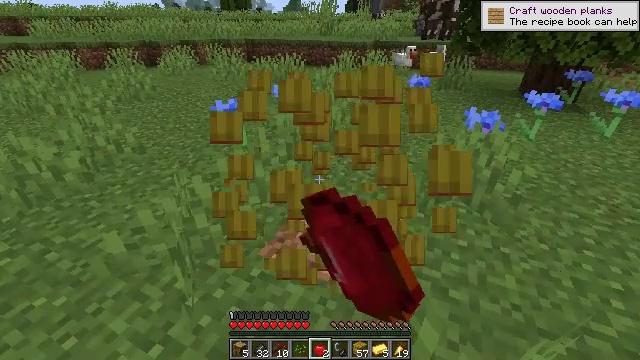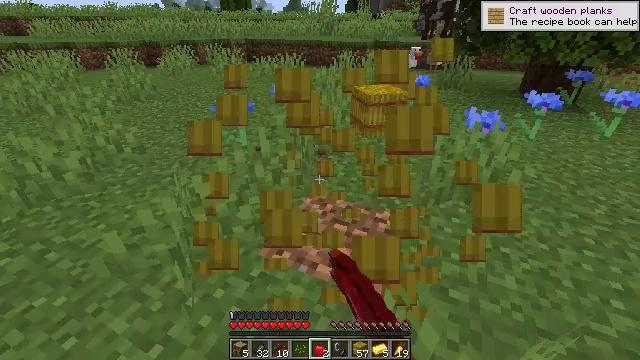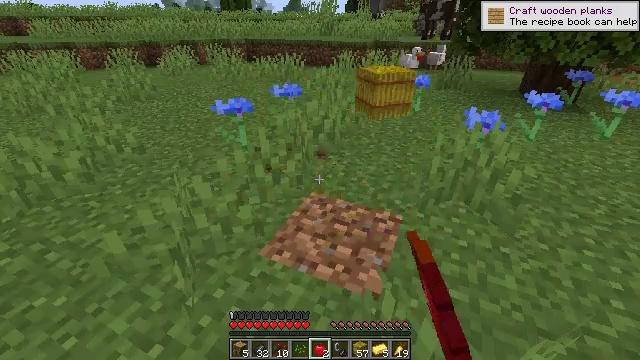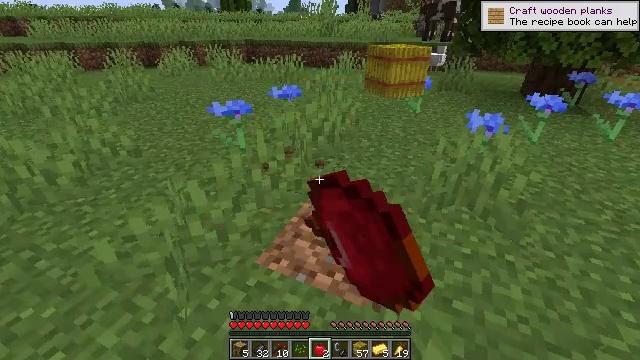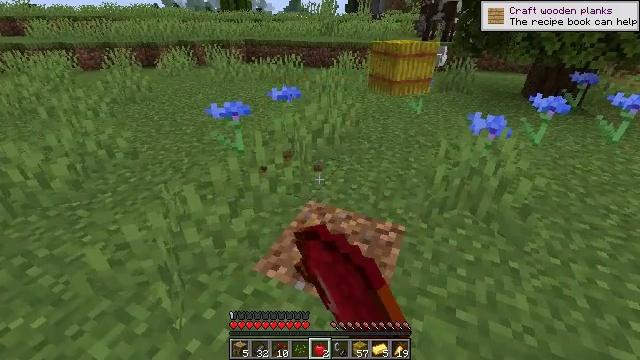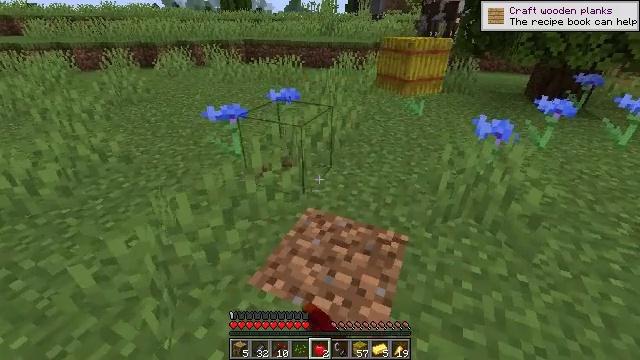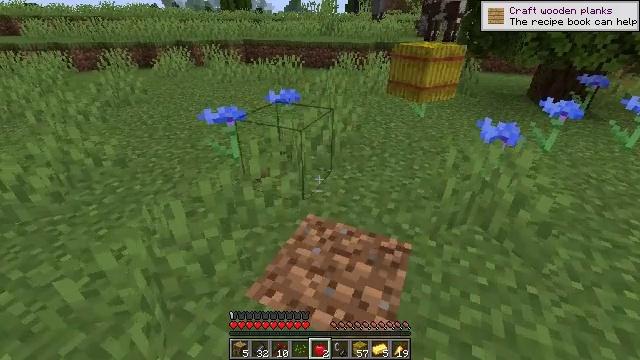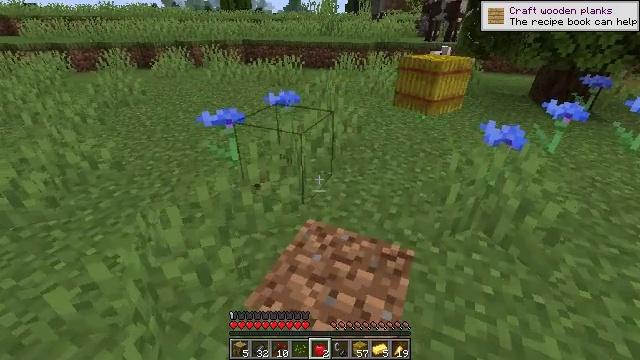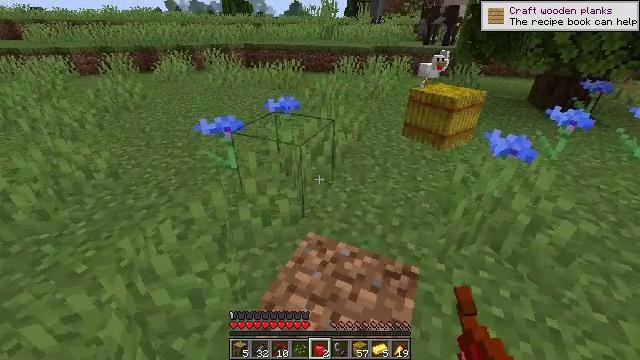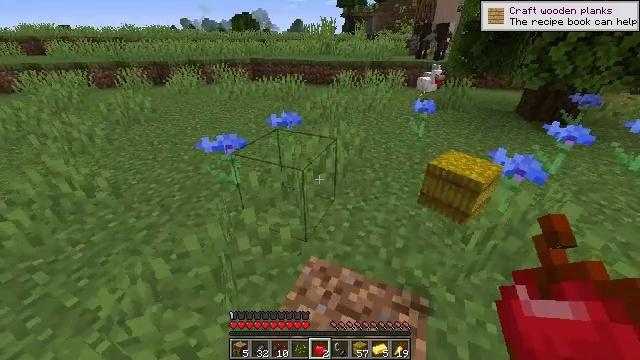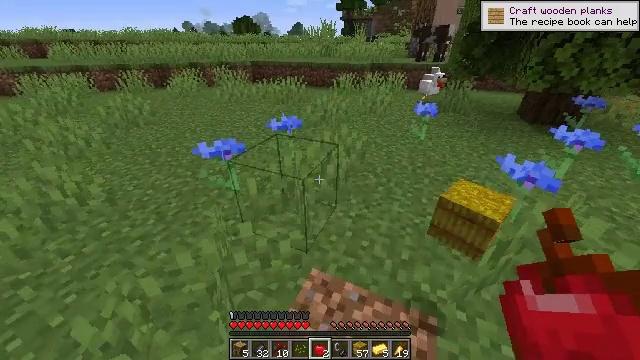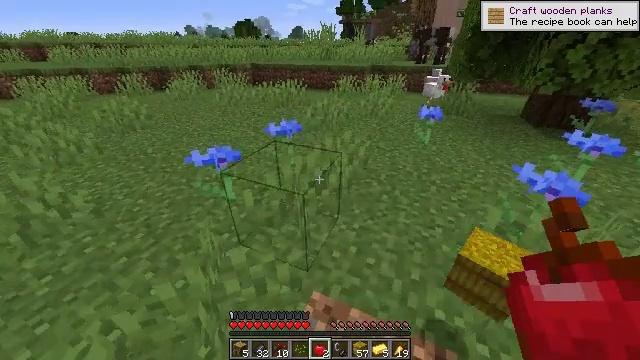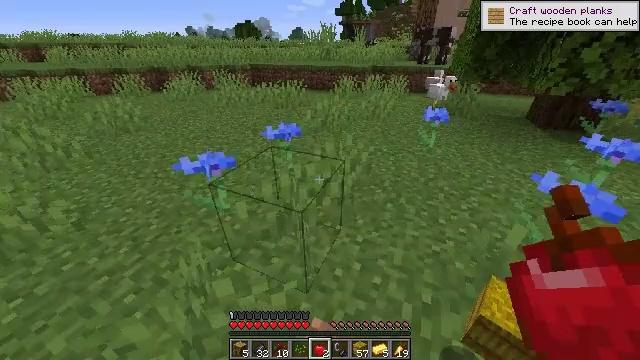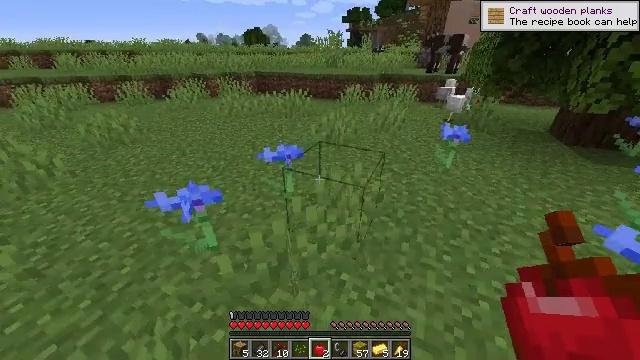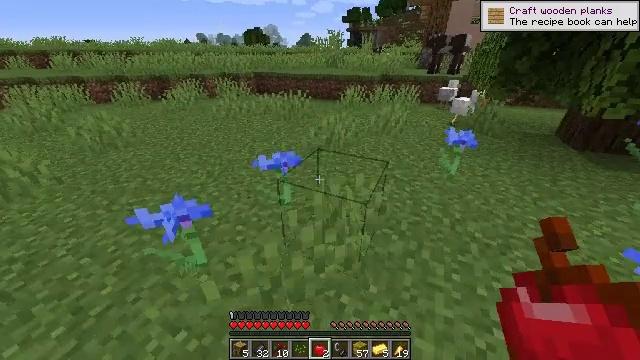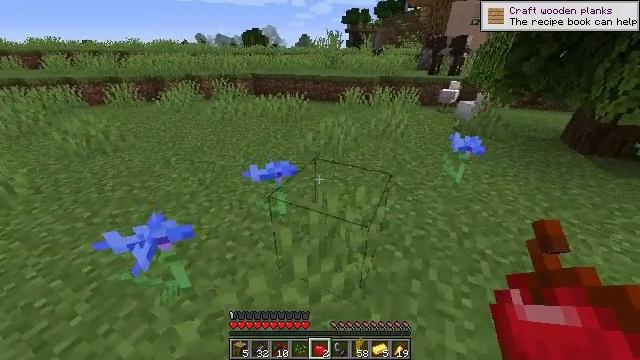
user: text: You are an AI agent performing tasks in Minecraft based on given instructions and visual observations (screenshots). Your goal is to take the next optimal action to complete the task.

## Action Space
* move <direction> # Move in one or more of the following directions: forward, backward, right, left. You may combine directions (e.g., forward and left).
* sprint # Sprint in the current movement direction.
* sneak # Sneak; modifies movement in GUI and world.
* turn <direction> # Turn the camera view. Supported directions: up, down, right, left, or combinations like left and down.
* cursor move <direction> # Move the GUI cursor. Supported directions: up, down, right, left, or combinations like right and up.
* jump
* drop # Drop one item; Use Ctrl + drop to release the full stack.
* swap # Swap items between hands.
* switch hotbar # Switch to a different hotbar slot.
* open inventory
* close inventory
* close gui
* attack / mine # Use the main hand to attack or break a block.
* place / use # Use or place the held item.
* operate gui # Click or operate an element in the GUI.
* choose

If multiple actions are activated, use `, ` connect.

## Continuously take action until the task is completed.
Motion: motion action
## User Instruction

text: Mine the clay from the riverbed.
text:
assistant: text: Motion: attack / mine
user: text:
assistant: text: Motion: attack / mine
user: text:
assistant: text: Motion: move forward, attack / mine
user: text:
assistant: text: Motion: move forward
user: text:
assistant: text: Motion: no_op
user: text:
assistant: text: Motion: no_op
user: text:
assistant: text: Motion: move forward
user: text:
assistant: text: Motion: move forward
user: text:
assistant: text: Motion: move forward
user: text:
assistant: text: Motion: move forward
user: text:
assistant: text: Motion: move forward
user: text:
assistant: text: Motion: move forward
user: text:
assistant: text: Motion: move forward, turn left and up
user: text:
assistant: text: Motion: move forward
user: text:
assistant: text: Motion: move forward
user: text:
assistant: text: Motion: move forward, turn right and up
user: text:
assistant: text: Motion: move forward, turn right and up
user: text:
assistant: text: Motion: move forward, turn right
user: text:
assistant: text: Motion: move forward
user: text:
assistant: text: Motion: move forward
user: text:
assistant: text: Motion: move forward, turn right
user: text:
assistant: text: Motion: move forward, turn right and up
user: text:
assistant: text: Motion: move forward
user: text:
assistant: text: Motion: move forward
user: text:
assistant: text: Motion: move forward
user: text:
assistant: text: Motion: move forward
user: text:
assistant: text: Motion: move forward
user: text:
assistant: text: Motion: move forward
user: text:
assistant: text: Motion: move forward
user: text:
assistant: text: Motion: move forward